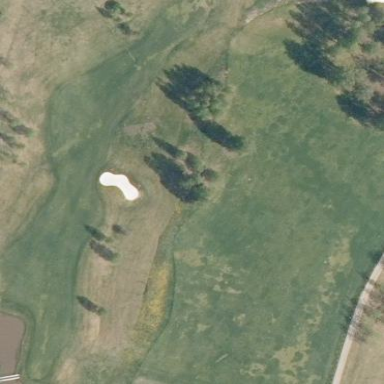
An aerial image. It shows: Grassy area designated for driving range golf.